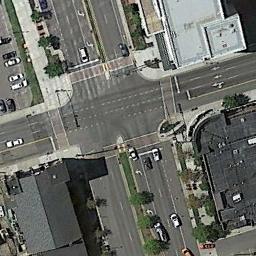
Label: intersection